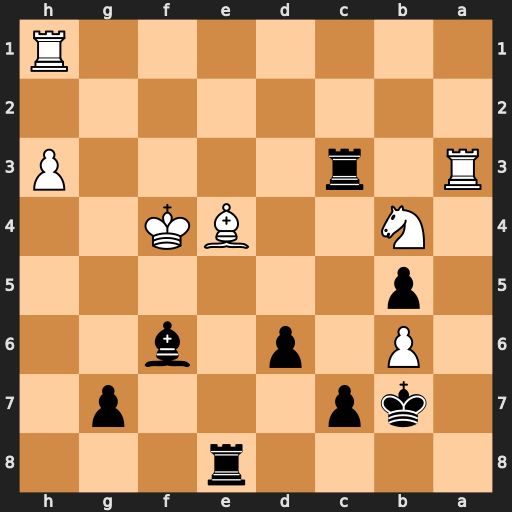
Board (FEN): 4r3/1kp3p1/1P1p1b2/1p6/1N2BK2/R1r4P/8/7R
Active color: b
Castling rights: -
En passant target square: -
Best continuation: Rxe4+ Kxe4 Rxa3